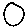
Label: circle